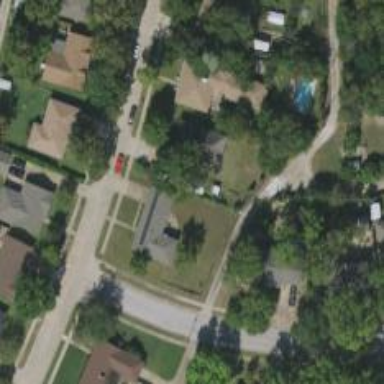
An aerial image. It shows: Alley classified as service road.